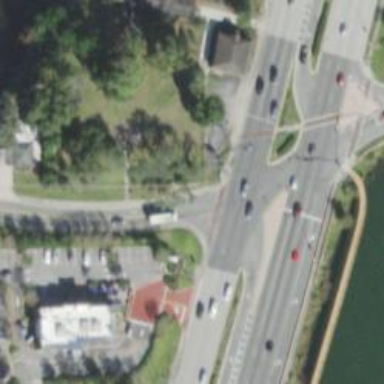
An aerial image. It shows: Marked crossing on the road.